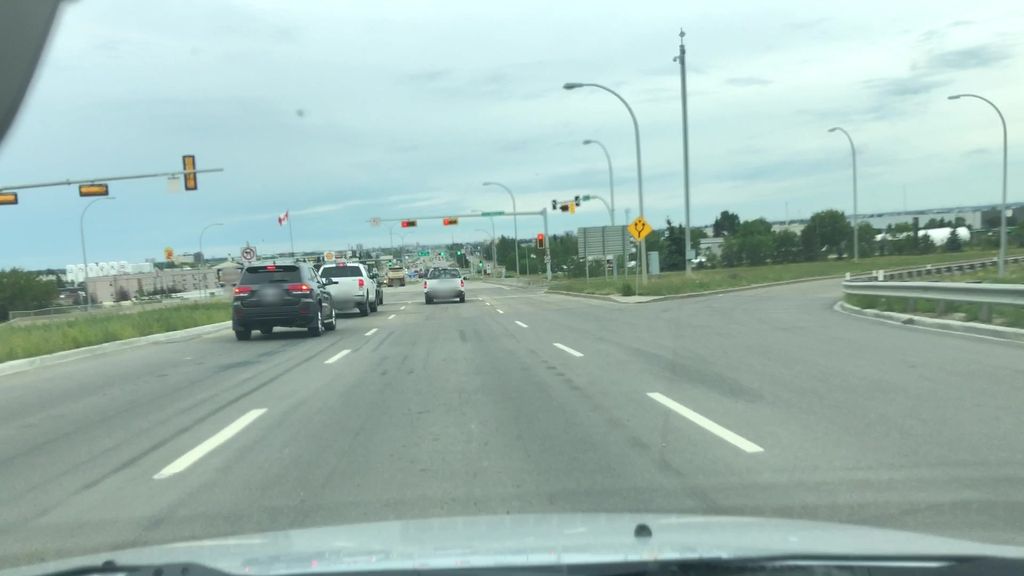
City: edmonton